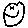
Label: smiley face